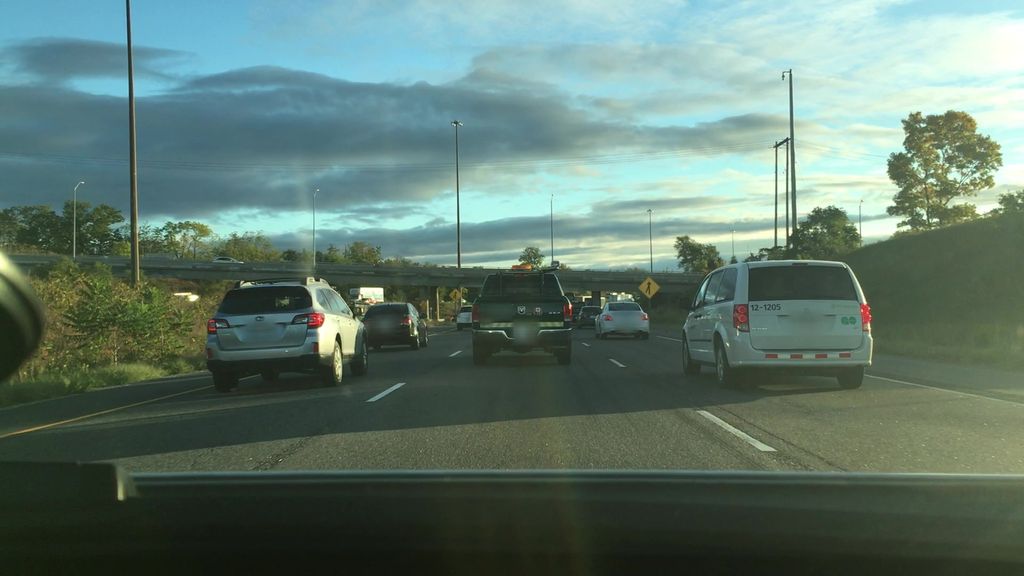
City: hamilton